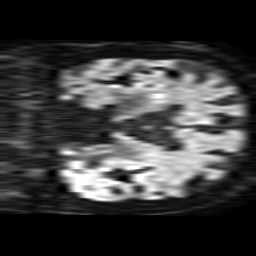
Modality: TRACE
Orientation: coronal
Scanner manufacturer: philips
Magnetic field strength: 3 T
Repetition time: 3.958 s
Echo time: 0.06119 s